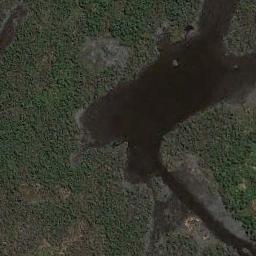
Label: wetland